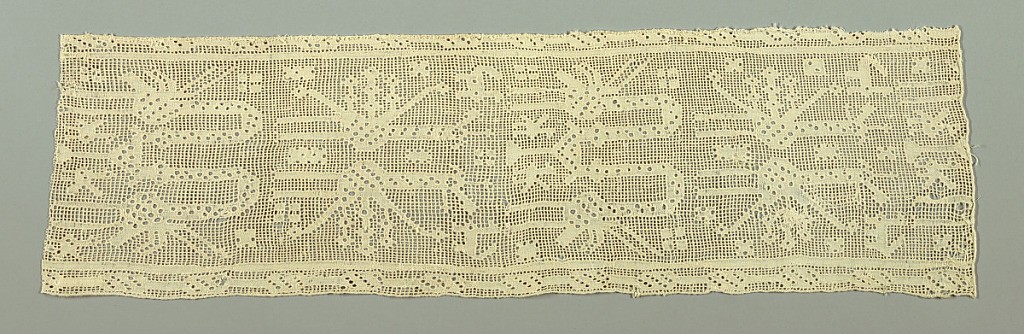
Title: Border
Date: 16th–17th century
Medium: linen Technique: withdrawn element work
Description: Cutwork border with geometric bird motif.